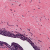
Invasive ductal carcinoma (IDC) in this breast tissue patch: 0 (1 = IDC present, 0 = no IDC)